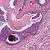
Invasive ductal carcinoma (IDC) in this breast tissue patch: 0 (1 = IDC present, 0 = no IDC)